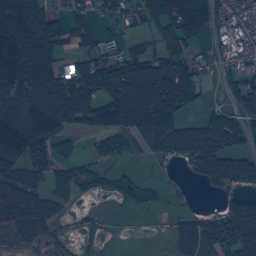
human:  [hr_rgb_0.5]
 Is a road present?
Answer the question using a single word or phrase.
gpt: yes

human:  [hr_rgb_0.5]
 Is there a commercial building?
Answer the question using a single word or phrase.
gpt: yes

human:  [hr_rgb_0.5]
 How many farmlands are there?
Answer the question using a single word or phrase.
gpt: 36

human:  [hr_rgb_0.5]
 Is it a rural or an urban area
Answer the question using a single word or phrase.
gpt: urban

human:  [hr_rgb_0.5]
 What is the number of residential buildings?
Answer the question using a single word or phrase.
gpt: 709

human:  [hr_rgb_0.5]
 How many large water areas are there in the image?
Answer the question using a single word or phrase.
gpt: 12

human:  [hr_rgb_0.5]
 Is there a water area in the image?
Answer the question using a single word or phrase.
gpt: yes

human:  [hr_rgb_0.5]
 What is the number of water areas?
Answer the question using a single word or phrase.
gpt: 37

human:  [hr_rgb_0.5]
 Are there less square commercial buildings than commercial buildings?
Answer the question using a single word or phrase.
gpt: yes

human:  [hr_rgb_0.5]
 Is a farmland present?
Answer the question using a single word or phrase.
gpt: yes

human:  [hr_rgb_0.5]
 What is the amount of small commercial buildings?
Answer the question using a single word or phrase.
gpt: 30

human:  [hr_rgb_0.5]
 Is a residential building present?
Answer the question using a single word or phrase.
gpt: yes

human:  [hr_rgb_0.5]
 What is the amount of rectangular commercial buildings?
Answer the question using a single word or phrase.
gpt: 10

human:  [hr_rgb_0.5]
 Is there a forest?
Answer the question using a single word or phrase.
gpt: yes

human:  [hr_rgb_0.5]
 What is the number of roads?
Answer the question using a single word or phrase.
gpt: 188

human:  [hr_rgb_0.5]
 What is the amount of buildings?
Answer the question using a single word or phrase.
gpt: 746

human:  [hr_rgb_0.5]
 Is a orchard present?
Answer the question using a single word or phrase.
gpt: yes

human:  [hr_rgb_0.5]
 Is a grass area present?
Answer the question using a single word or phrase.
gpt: yes

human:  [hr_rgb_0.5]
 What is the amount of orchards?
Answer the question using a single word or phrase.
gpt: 5

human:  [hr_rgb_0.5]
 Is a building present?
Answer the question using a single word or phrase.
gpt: yes

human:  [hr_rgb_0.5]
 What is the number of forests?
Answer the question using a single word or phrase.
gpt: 206

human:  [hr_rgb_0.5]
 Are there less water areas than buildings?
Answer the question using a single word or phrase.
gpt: yes

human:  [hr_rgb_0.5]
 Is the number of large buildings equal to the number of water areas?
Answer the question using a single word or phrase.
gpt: no

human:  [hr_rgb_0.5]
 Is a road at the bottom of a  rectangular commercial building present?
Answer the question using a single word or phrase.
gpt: yes

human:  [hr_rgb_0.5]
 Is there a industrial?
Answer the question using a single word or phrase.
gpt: yes

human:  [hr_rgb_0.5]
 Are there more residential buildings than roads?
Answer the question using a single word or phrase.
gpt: yes

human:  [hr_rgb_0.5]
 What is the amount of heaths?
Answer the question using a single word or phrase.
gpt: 5

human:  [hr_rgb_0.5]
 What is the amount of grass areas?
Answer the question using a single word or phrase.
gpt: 98

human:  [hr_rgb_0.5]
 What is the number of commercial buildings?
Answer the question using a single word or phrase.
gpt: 36

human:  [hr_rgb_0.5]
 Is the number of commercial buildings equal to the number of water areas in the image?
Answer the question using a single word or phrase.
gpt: no

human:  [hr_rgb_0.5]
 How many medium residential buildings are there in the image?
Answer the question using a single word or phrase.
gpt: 12

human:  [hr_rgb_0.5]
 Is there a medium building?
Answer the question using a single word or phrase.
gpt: yes

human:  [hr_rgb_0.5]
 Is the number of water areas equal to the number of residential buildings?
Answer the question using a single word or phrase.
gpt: no

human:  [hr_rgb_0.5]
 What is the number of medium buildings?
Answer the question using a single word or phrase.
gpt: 18

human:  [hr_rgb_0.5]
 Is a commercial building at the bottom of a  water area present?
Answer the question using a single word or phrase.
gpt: yes

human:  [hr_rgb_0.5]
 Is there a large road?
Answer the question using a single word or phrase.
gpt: no

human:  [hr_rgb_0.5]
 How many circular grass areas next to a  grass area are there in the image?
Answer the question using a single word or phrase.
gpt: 0

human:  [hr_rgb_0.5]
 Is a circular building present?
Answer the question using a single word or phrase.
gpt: yes

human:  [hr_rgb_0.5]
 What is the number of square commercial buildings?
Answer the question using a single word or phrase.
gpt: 0

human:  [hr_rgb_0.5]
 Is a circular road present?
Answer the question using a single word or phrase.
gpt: no

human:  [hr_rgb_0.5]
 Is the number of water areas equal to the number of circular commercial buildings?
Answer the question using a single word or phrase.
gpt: no

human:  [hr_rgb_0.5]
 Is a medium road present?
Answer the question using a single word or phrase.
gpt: no

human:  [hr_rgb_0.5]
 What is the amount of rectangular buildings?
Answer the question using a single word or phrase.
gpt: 446

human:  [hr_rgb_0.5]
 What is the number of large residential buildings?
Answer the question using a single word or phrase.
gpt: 151

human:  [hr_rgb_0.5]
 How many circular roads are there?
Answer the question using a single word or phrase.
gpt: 0

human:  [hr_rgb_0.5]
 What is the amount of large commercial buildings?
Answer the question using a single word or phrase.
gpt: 0

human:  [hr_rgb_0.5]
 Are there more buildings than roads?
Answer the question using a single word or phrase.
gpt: yes

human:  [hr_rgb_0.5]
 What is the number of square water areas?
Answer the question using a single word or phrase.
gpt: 3

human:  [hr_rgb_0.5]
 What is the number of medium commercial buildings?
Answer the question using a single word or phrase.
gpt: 6

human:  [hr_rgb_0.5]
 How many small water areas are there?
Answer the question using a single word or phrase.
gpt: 19

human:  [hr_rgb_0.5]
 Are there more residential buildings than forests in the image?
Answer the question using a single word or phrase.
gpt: yes

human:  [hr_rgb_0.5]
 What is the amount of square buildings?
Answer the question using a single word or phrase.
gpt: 1

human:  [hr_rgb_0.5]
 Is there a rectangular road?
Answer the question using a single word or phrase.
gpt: no

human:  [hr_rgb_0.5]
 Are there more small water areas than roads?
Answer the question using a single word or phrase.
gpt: no

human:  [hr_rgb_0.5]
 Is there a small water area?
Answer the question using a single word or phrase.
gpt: yes

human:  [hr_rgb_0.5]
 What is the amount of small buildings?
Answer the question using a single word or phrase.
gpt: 727

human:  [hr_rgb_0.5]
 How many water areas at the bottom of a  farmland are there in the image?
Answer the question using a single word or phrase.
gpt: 37

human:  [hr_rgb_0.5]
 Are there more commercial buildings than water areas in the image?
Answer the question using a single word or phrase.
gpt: no

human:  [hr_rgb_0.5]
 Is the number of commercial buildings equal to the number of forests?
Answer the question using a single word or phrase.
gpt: no

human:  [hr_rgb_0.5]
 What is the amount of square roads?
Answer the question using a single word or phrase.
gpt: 0

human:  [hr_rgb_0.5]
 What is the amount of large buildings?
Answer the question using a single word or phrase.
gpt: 1

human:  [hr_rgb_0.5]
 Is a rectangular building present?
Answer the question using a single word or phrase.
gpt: yes

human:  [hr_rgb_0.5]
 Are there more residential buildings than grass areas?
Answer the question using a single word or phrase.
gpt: yes

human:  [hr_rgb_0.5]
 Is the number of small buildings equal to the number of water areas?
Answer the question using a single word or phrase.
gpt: no